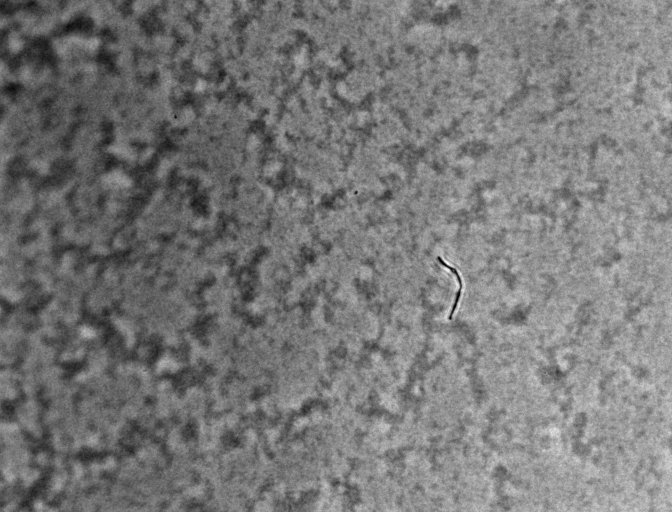
Phase contrast microscopy, 20x objective, 3 h incubation